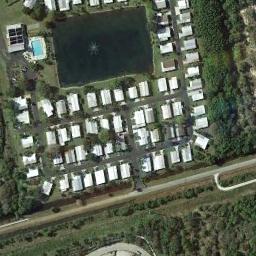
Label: mobile_home_park